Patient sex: M
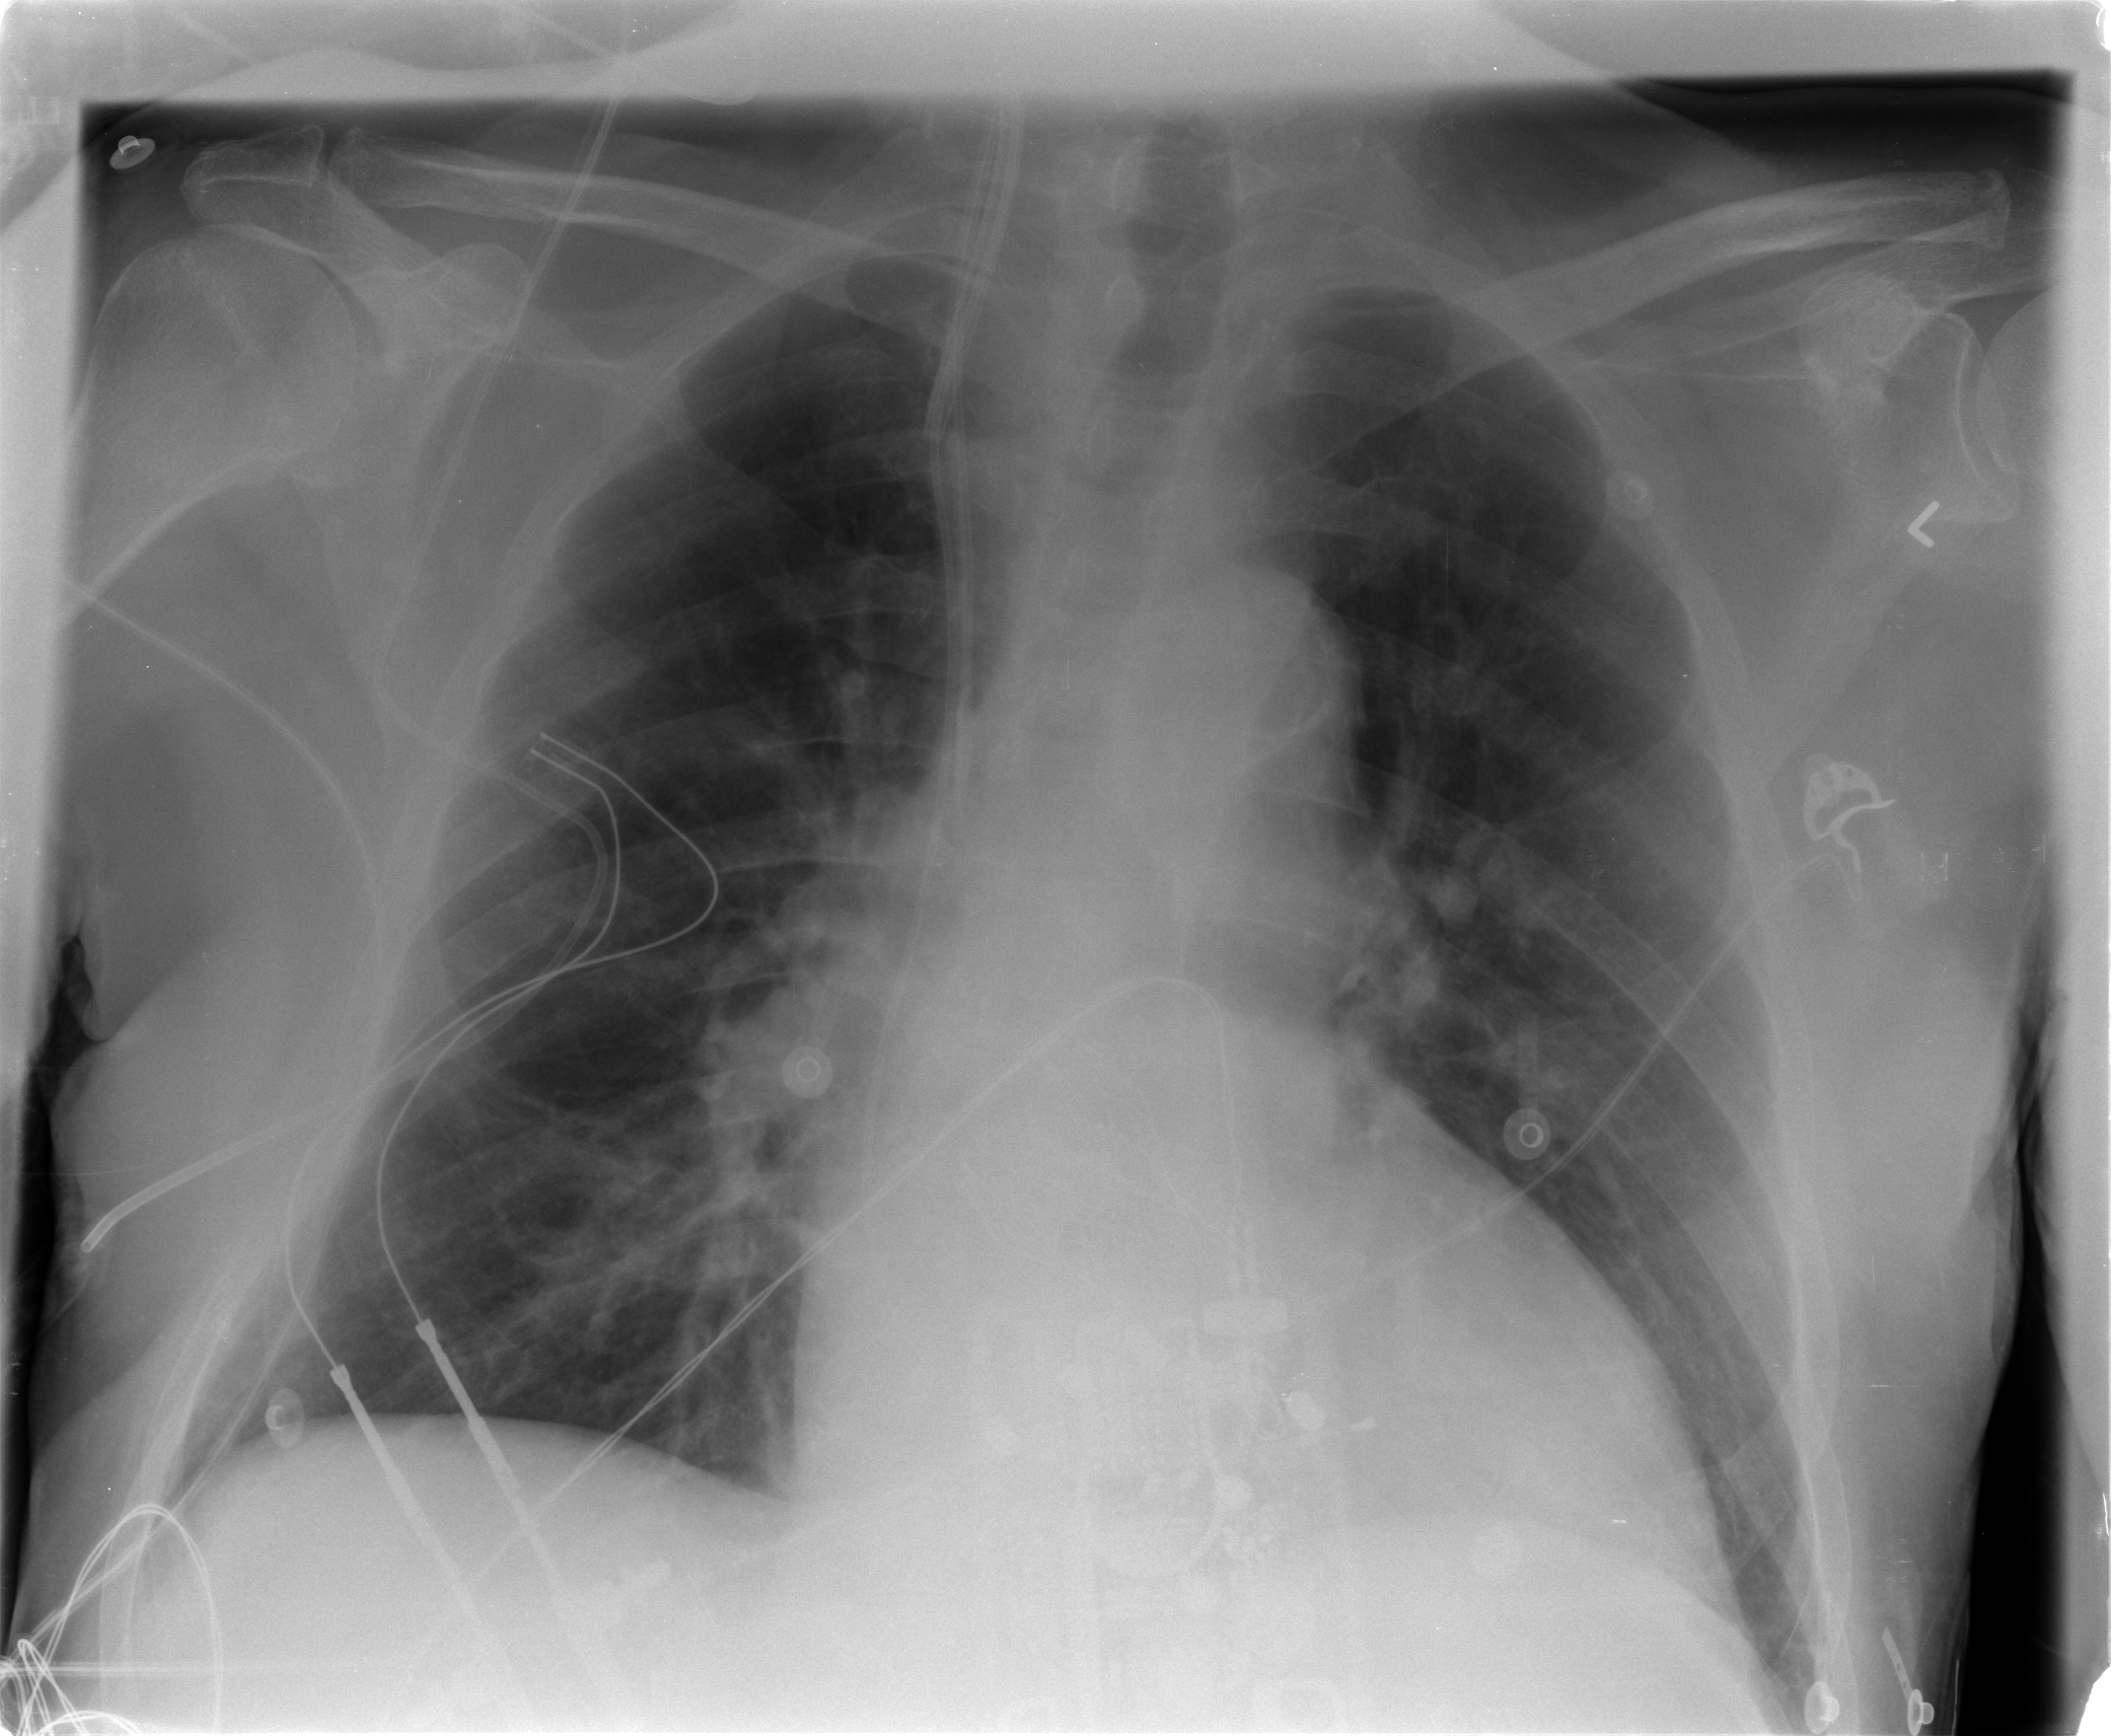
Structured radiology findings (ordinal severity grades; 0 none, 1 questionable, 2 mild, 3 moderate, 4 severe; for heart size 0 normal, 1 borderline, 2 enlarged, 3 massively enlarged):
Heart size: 2
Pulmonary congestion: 1
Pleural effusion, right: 0
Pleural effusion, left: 0
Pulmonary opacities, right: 0
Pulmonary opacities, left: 0
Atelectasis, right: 2
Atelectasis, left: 0